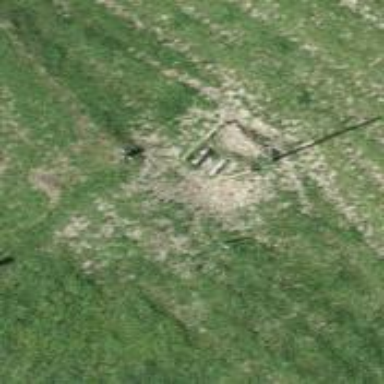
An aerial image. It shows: Power pole.